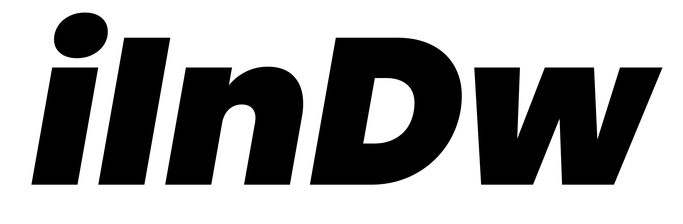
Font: Poppins-BlackItalic